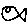
Label: fish